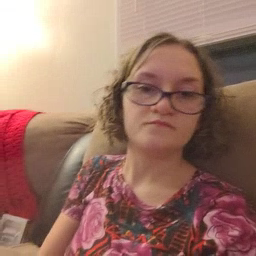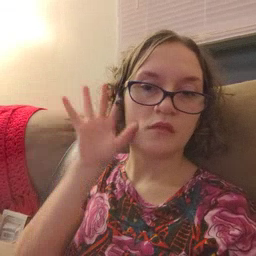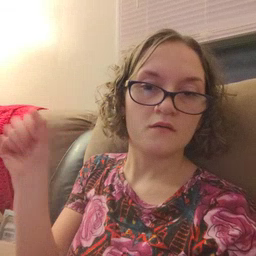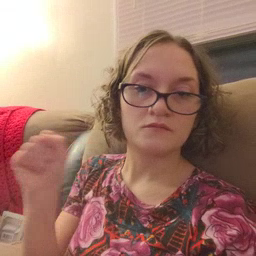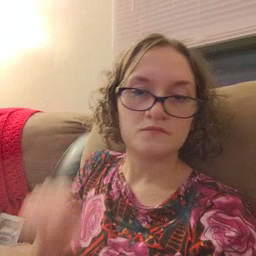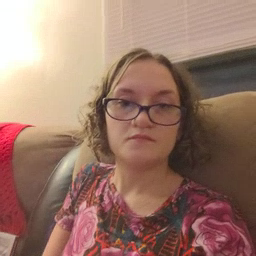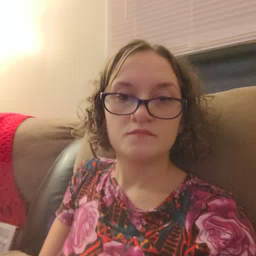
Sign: loud